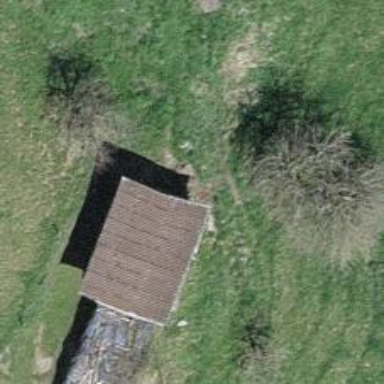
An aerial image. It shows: Shed building.